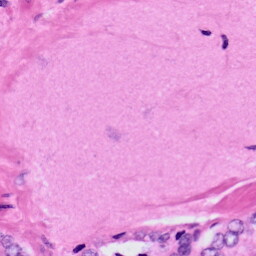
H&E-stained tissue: Prostate